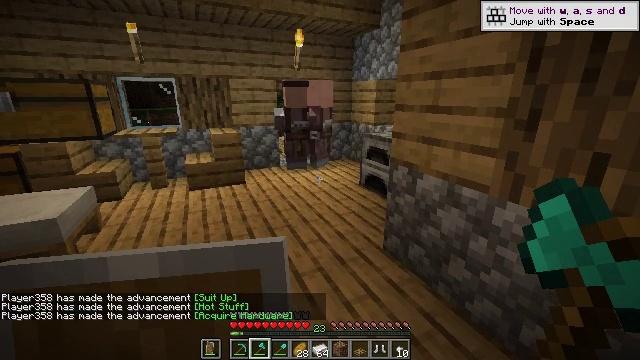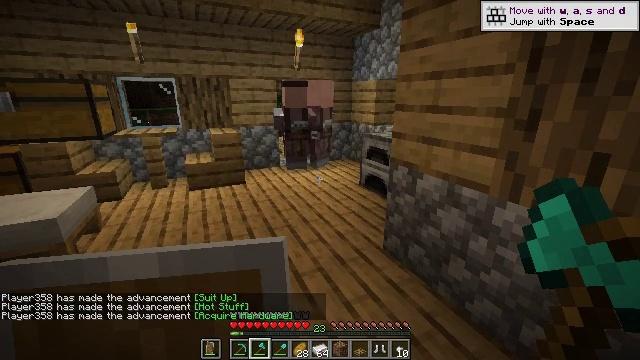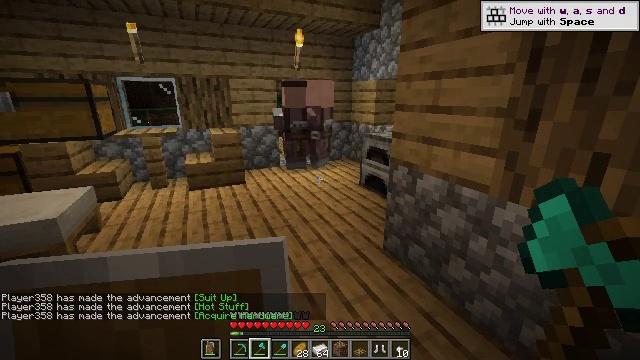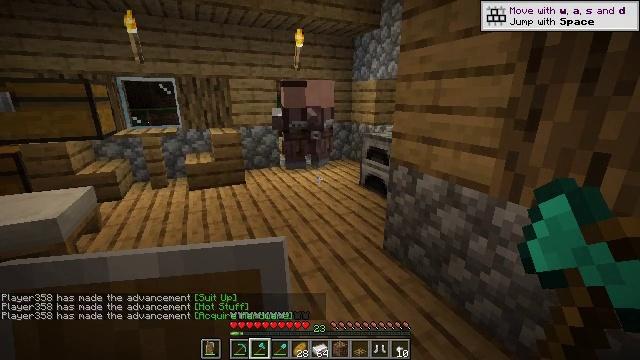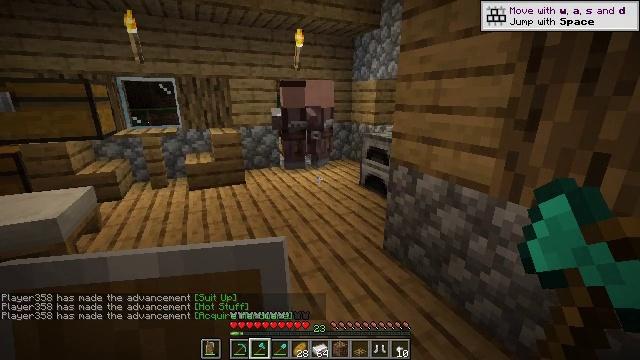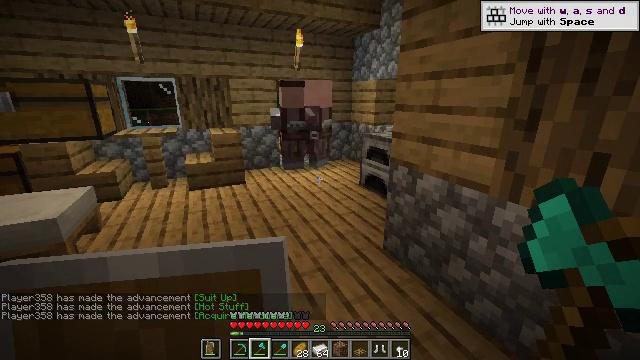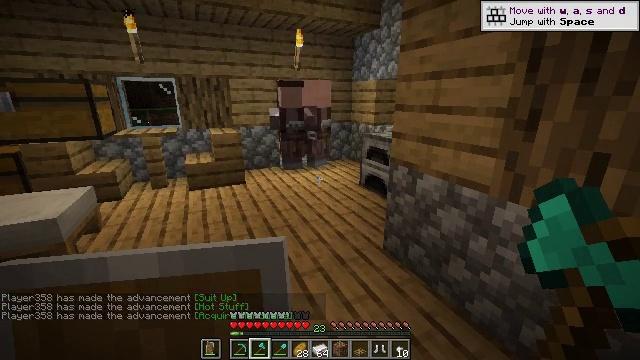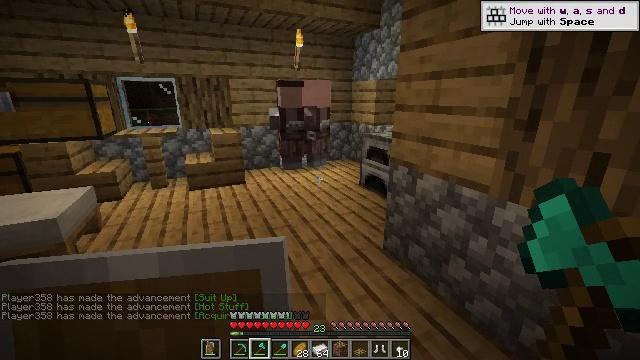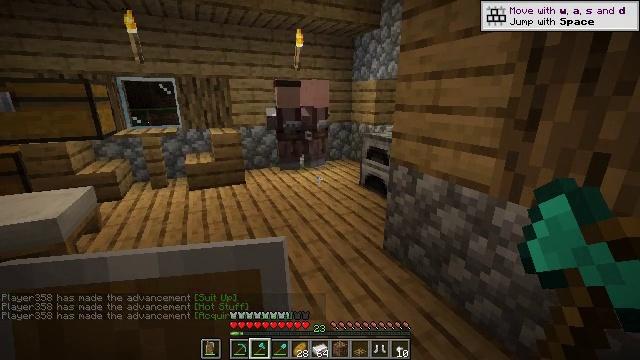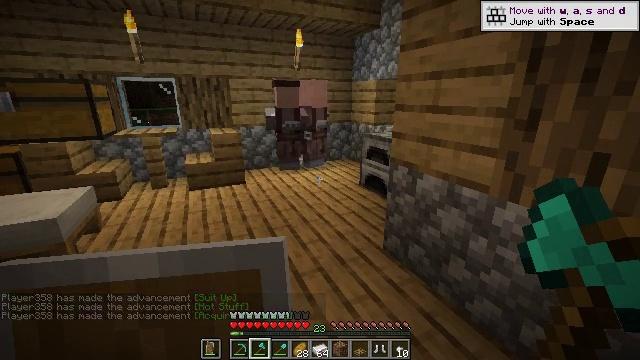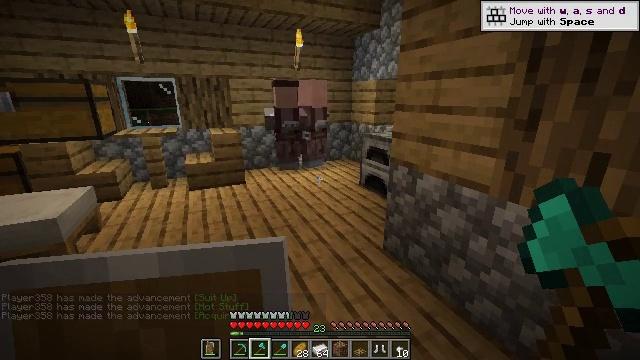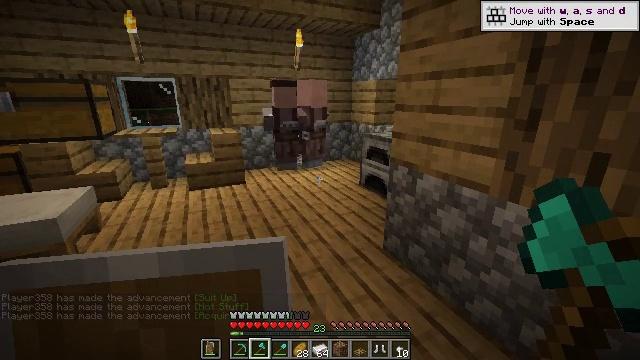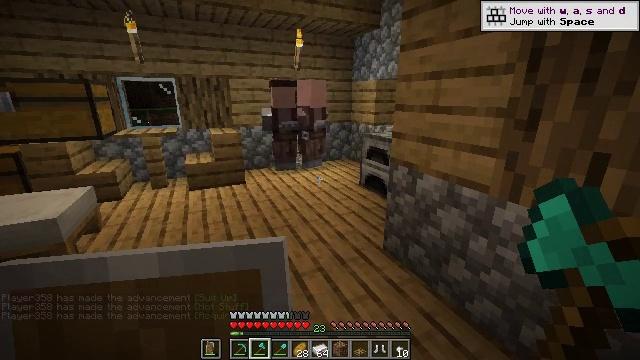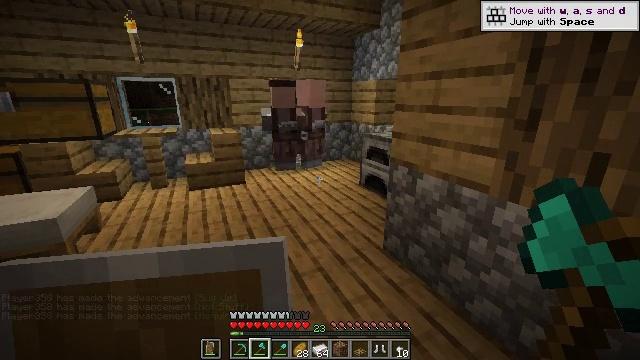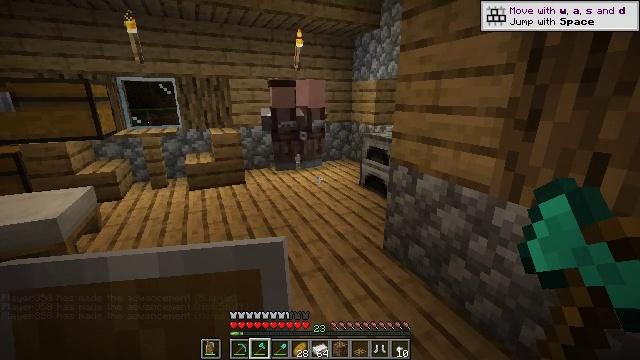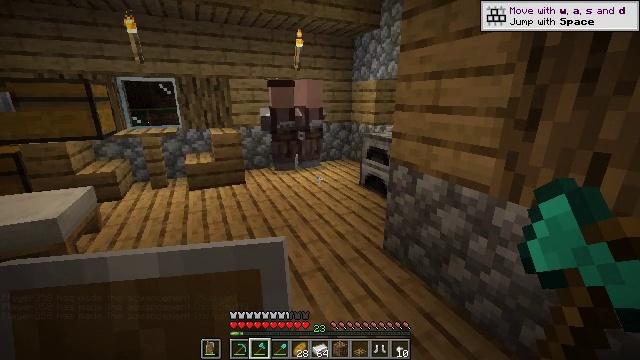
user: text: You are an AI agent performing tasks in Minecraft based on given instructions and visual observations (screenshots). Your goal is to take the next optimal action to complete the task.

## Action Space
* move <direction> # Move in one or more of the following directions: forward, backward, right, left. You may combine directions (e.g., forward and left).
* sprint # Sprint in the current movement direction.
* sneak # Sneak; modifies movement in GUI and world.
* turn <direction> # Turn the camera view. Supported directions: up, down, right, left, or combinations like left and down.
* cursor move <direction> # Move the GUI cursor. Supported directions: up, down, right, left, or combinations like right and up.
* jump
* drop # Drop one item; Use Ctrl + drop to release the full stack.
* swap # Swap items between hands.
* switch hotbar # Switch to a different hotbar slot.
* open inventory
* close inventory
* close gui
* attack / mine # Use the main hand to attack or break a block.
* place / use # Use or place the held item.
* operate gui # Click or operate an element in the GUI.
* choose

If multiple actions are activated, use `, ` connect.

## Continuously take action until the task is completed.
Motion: motion action
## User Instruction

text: craft item air
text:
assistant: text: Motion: no_op
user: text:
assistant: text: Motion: no_op
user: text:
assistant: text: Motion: no_op
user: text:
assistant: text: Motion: no_op
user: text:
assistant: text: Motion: no_op
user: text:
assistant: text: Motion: no_op
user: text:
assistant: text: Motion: no_op
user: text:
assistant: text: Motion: no_op
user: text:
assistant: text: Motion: no_op
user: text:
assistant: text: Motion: no_op
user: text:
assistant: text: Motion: no_op
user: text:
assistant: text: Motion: no_op
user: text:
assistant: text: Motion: no_op
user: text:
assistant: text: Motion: no_op
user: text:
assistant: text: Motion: no_op
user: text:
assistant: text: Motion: no_op
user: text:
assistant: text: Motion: no_op
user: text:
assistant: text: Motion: no_op
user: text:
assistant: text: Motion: no_op
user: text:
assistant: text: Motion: no_op
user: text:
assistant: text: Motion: no_op
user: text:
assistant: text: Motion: no_op
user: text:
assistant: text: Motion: no_op
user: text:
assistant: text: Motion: no_op
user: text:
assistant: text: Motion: no_op
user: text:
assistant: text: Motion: no_op
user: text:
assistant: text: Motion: no_op
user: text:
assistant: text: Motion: no_op
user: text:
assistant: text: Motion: no_op
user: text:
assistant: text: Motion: no_op